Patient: sex F, age 35
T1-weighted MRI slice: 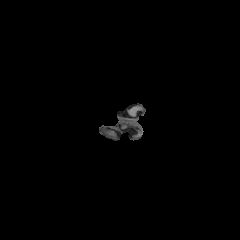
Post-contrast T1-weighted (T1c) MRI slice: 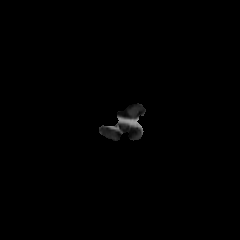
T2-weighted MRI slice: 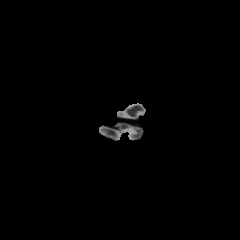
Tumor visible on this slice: no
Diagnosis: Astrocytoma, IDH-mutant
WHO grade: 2